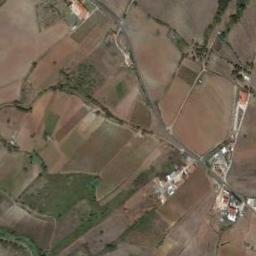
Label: terrace